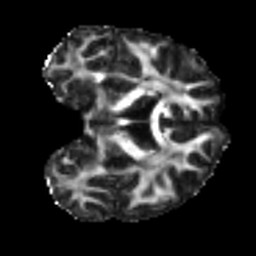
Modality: FA
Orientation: coronal
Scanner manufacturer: siemens
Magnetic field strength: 3 T
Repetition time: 4 s
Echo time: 0.0594 s